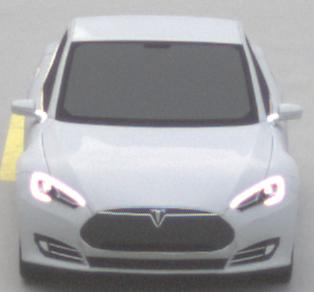
Make: Tesla
Model: Model S 60
Detailed model: Model S
Model produced from: 2013/10
Model produced until: 2014/10
Doors: 5
Color: white
Road condition: dry road
Daytime: morning or afternoon
Contrast: low contrast